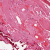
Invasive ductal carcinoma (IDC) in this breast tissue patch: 0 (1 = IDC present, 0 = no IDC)